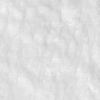
Atmospheric dust classification: not_dusty